Question: I have an ImageView that's displaying a rectangular image. I want to display a review of an image captured from a custom camera activity.
The issue is that the captured image is larger (in height) than the view and so is scaling by X to fit the Y.

As seen in the image, there's a white stripe along the right side of the image. What I want is for the image to fill the width of the view and just clip or hide the extra at the bottom.
I've tried a bunch of different configurations but can't seem to get it to work. Currently I have:
'''
<FrameLayout xmlns:android="http://schemas.android.com/apk/res/android"
xmlns:tools="http://schemas.android.com/tools"
android:layout_width="match_parent"
android:layout_height="match_parent"
android:clipChildren="true"
android:clipToPadding="true">
<ImageView
android:id="@+id/camera_review"
android:layout_width="match_parent"
android:layout_height="wrap_content"
android:scaleType="fitStart" />
....
</FrameLayout>
'''
The image is going to be cropped into the square view-port so it's important that the image be displayed from top|left, and fill the width.
One way I was able to get it to work was to put the ImageView into a ScrollView, but then I have to hide the scrollbars, and figure out how to disable scrolling.
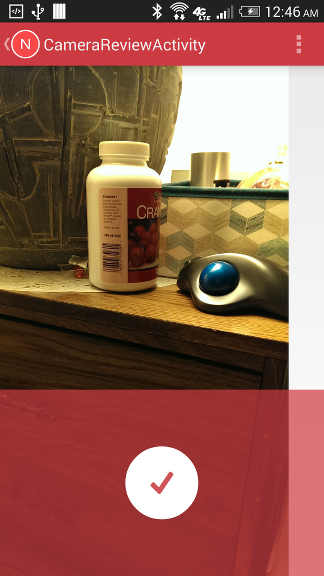
Answer: Chnage your code like this. It may help you.
'''
<FrameLayout xmlns:android="http://schemas.android.com/apk/res/android"
xmlns:tools="http://schemas.android.com/tools"
android:layout_width="match_parent"
android:layout_height="match_parent"
android:clipChildren="true"
android:clipToPadding="true">
<ImageView
android:id="@+id/camera_review"
android:layout_width="match_parent"
android:layout_height="wrap_content"
android:adjustViewBounds="true"
android:scaleType="fitXY" />
....
</FrameLayout>
'''